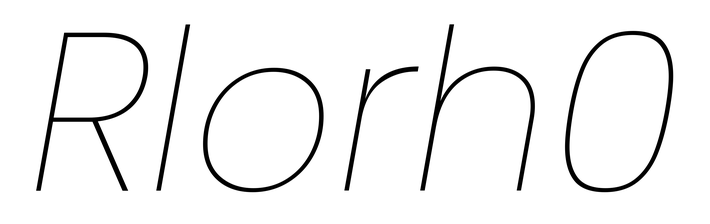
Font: Poppins-ThinItalic